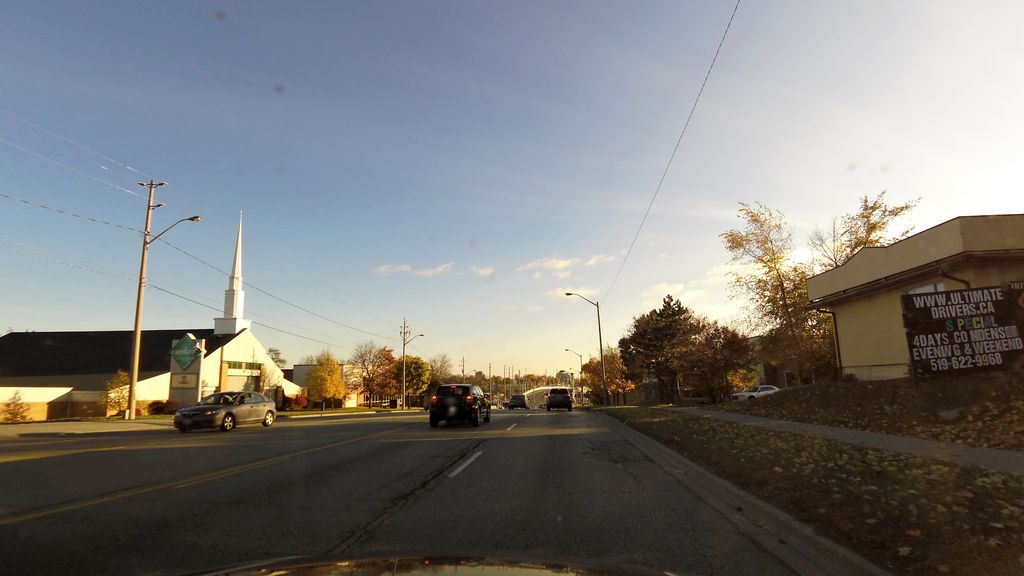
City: kitchener-waterloo